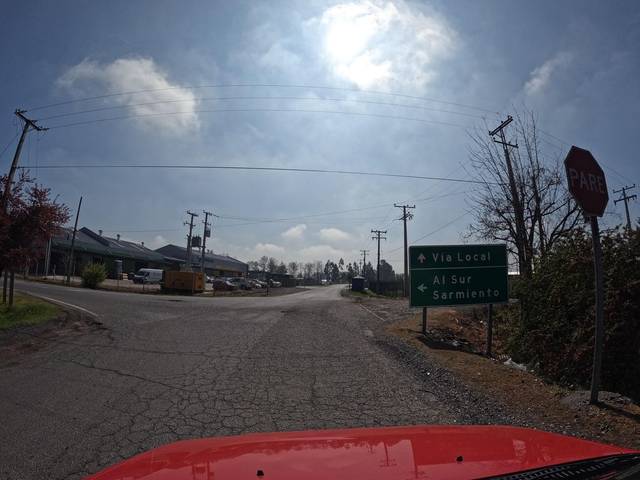
Region: Chile
Coordinates: -34.941, -71.177